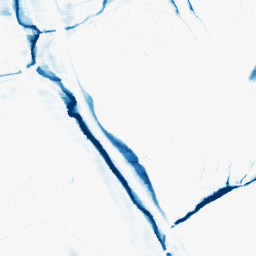
Category: morphological
Decomposition family: morphological_ellipse
Decomposition parameters: operation: closing
width: 5
height: 20
Upsampling method: bicubic_16x
Upsampling parameters: scale: 16
Upsampling scale: 16